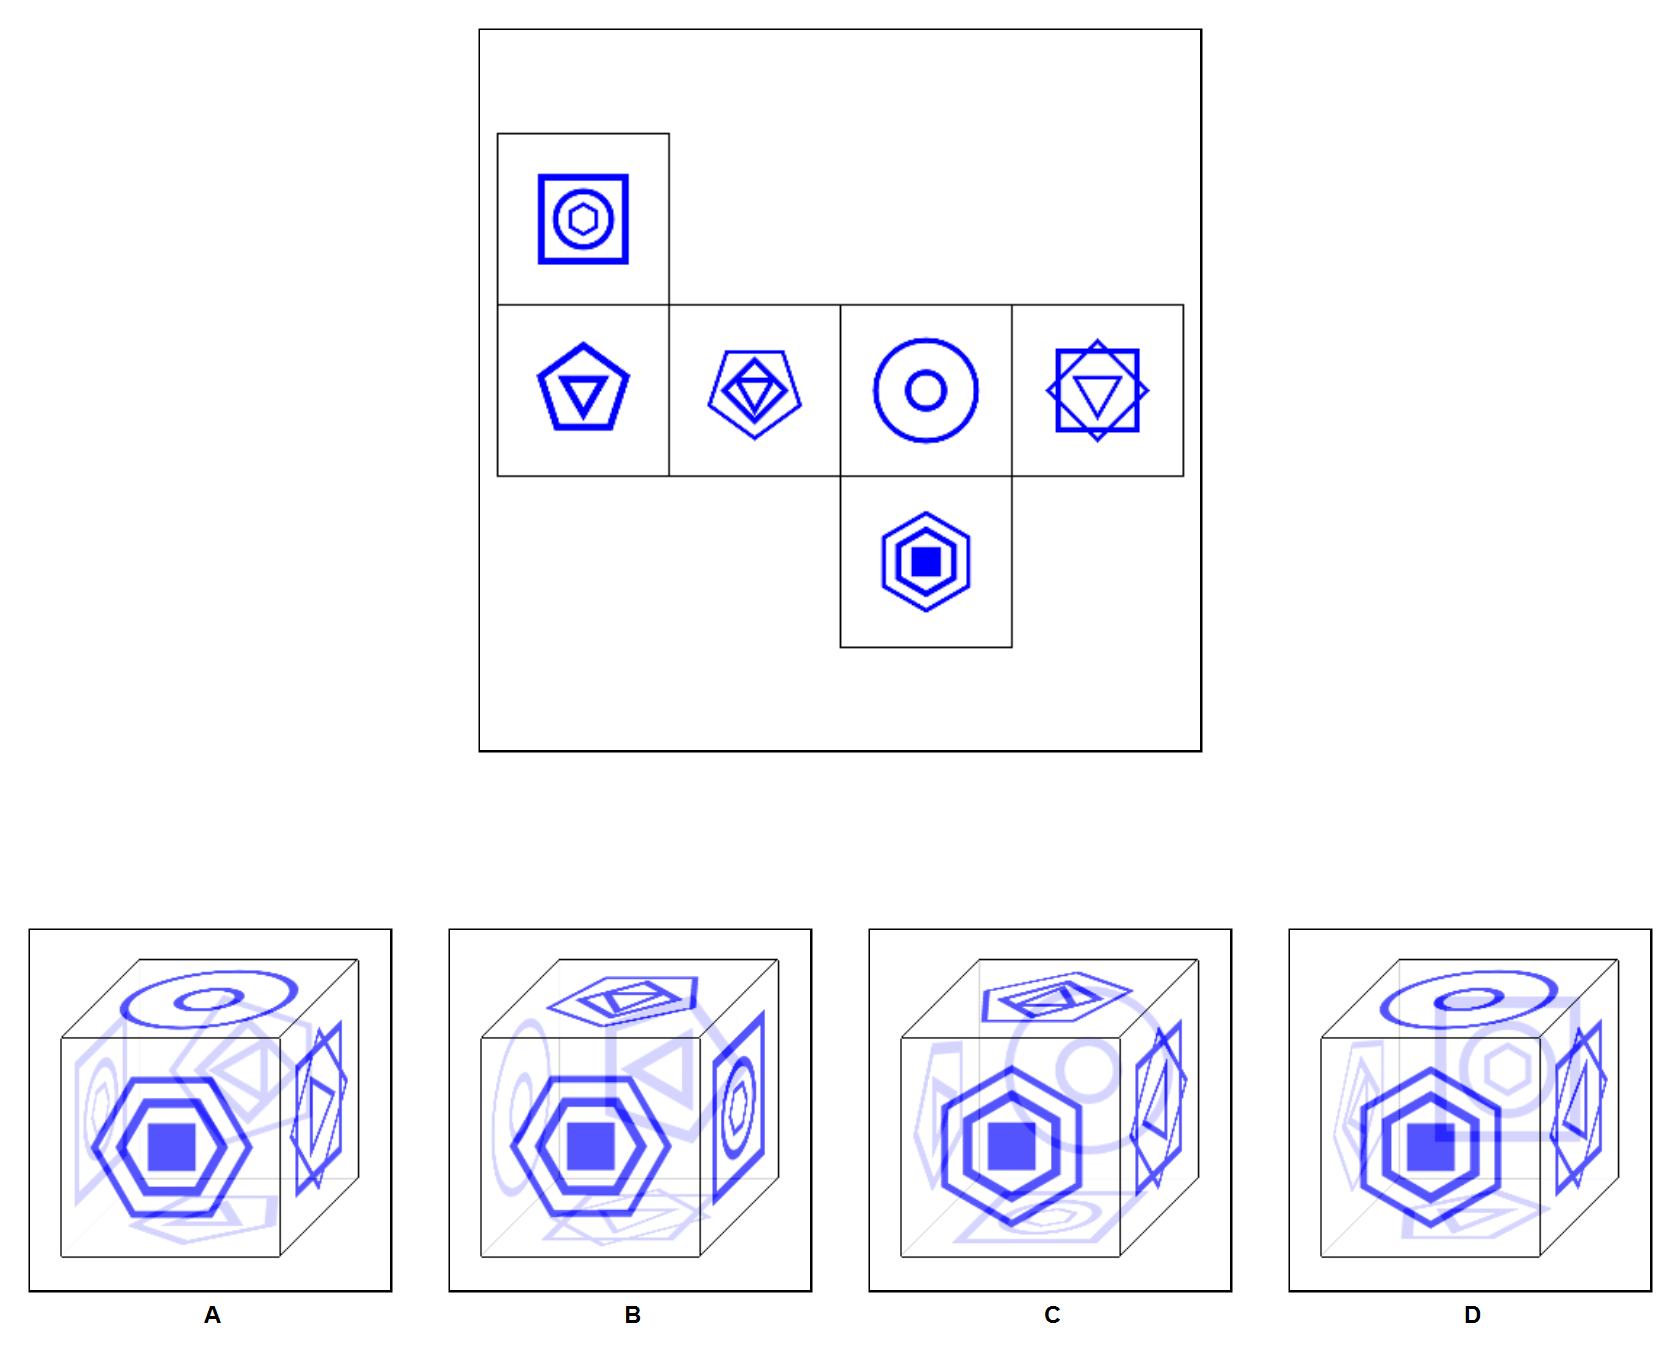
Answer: D